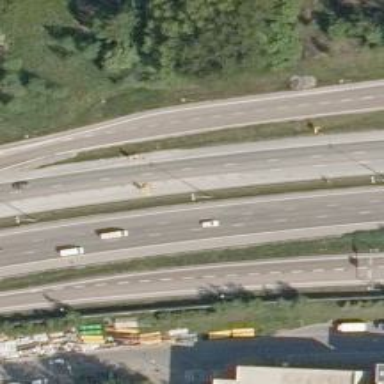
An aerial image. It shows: Asphalt motorway link.